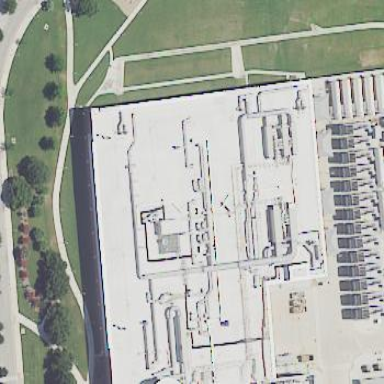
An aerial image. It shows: Data center building.